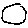
Label: circle